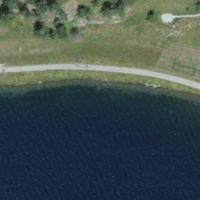
EUNIS habitat code: 14
Species observed at this site:
Cirsium heterophyllum
Eryngium alpinum
Vaccinium vitis-idaea
Centaurea scabiosa
Anthus spinoletta